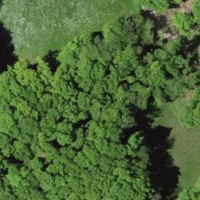
EUNIS habitat code: 44
Species observed at this site:
Cornus sanguinea